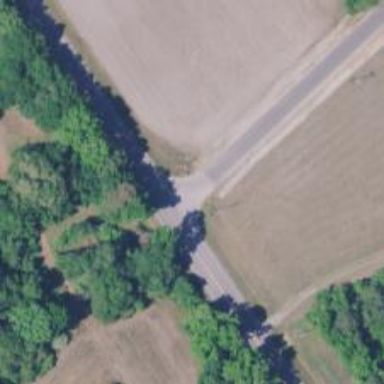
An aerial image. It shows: Stop road.